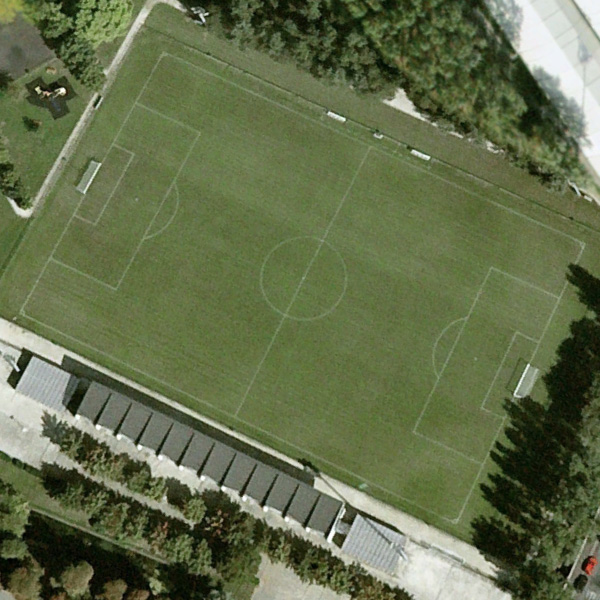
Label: Playground